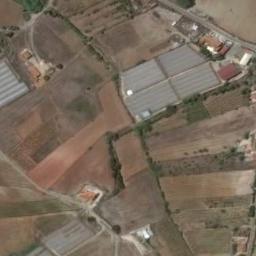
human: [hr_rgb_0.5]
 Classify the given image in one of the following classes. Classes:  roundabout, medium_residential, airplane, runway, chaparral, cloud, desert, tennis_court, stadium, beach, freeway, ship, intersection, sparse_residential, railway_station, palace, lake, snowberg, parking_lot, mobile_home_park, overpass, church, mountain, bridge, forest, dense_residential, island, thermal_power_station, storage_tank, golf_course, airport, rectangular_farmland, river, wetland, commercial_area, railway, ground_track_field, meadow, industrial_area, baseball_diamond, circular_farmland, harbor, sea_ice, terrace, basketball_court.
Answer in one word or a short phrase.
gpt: terrace